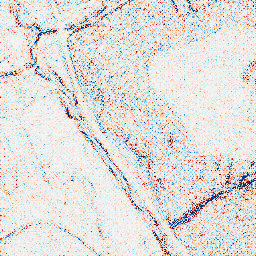
Category: edge_preserving
Decomposition family: bilateral
Decomposition parameters: d: 5
sigma_color: 25
sigma_space: 75
Upsampling method: regularized
Upsampling parameters: scale: 2
lambda_reg: 0.1
Upsampling scale: 2